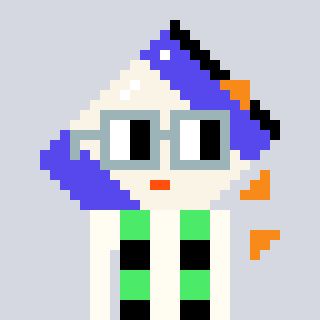
a pixel art character with square dark gray glasses, a chips-shaped head and a grayscale-colored body on a cool background